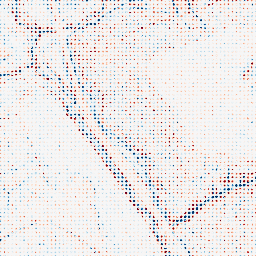
Category: edge_preserving
Decomposition family: anisotropic_diffusion
Decomposition parameters: iterations: 5
kappa: 50
gamma: 0.15
Upsampling method: sinc_blackman
Upsampling parameters: scale: 8
kernel_size: 4
Upsampling scale: 8